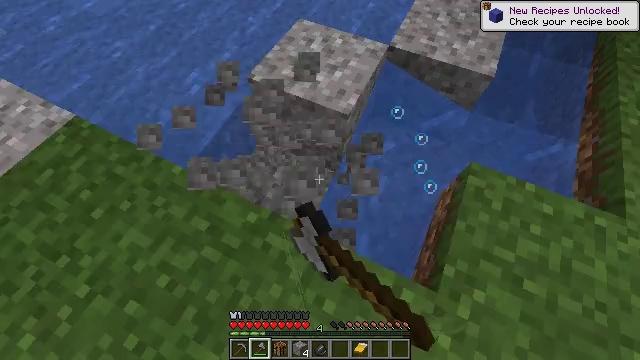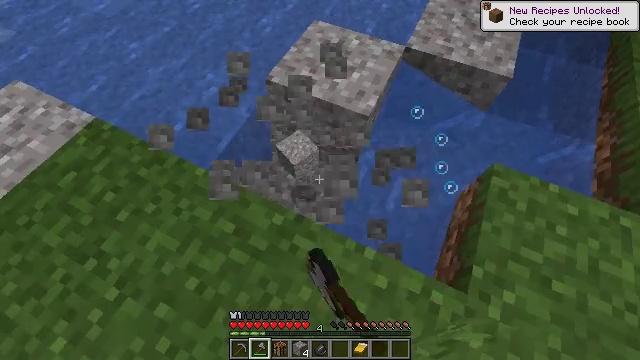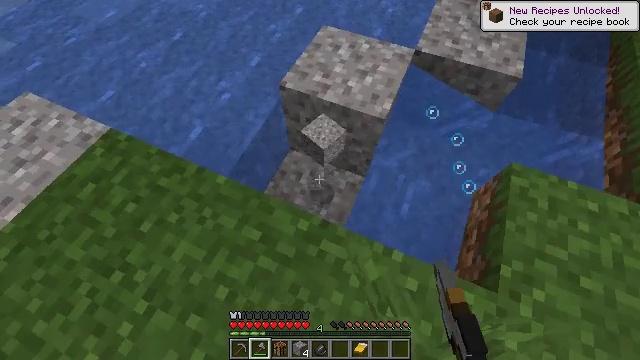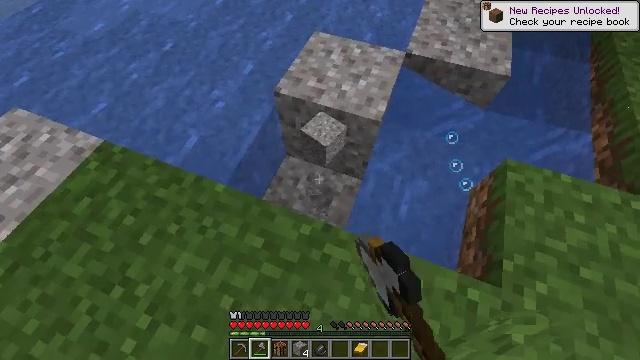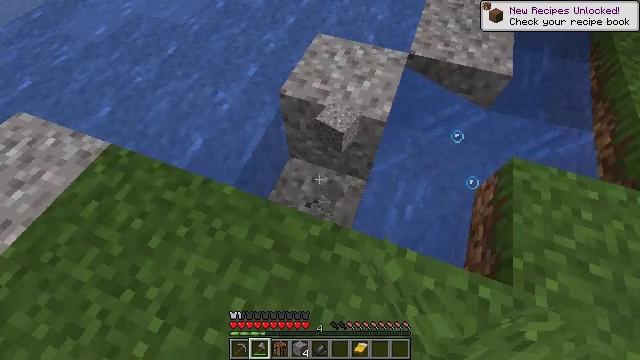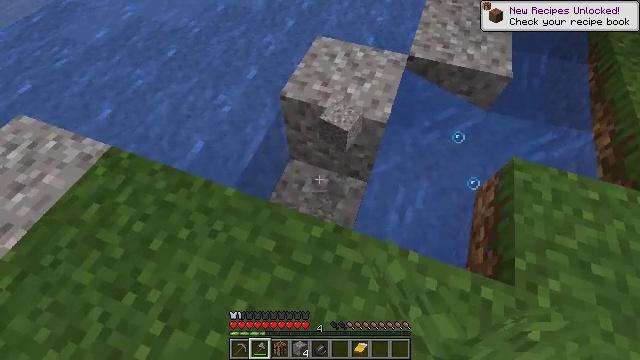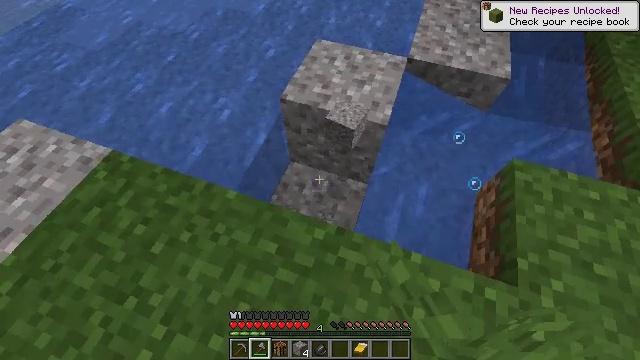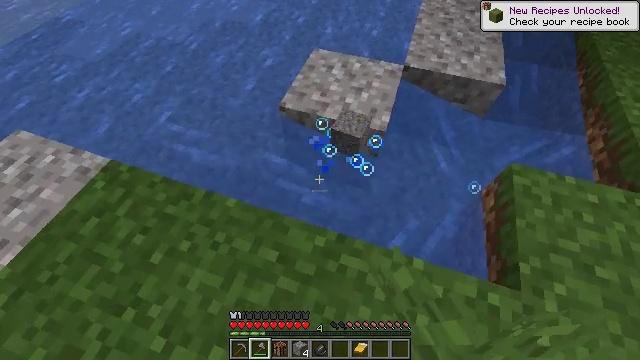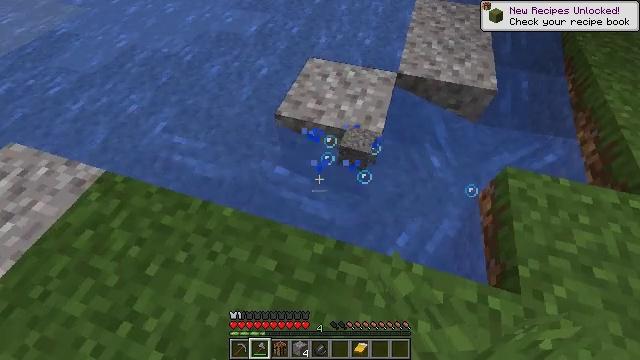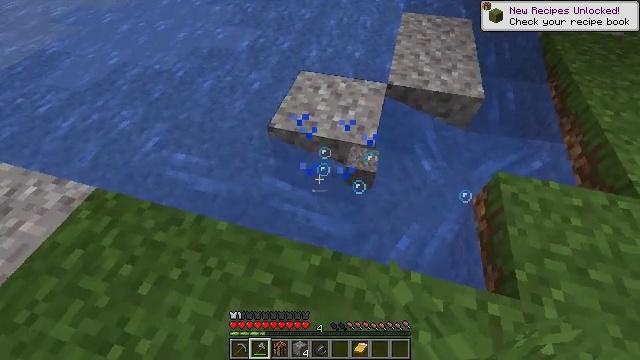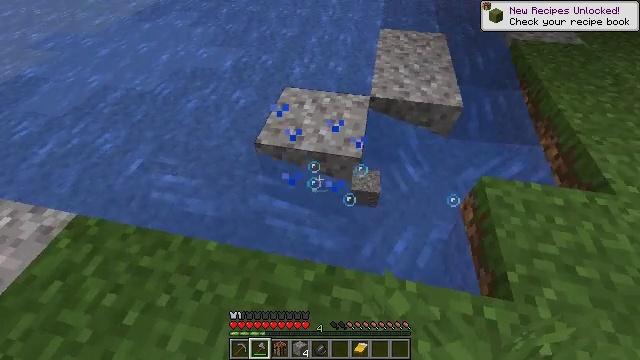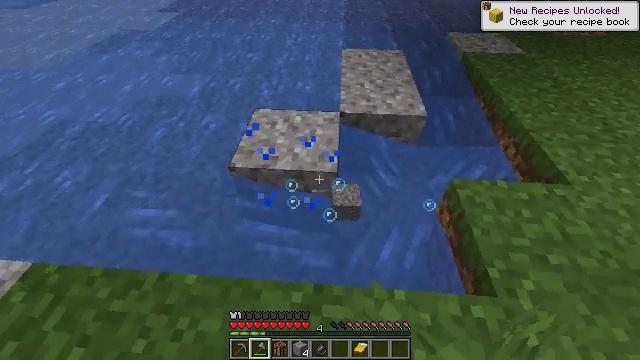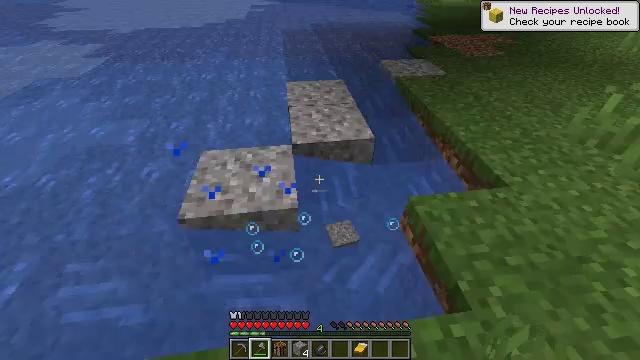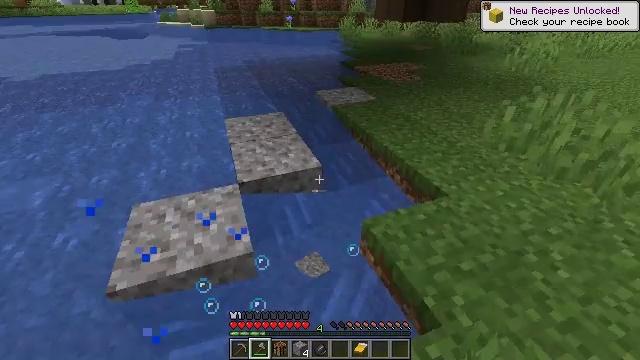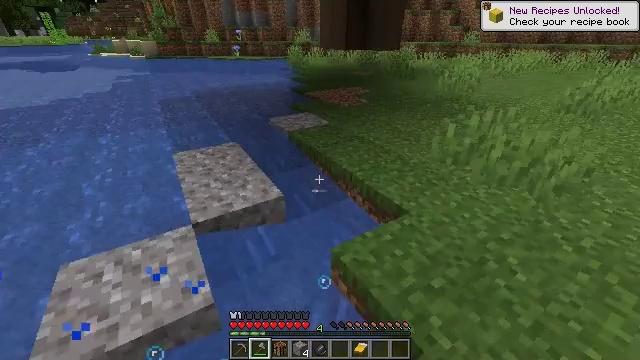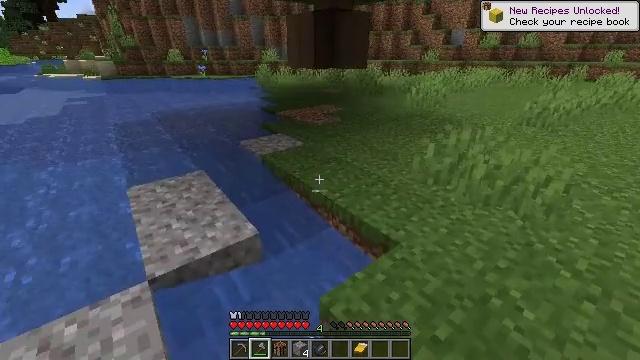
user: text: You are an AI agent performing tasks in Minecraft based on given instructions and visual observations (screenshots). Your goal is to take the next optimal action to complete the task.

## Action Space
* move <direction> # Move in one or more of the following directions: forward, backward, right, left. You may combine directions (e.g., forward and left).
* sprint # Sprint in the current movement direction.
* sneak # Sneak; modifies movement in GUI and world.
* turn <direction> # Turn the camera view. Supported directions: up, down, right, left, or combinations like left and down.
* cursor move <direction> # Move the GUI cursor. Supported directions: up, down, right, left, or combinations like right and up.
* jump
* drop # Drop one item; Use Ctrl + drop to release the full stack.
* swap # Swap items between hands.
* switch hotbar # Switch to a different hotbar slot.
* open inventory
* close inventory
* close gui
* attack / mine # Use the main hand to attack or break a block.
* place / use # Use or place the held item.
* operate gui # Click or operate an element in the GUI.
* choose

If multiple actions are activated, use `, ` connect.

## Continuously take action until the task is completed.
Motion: motion action
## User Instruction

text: Combat the sheep.
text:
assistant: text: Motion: move left, attack / mine
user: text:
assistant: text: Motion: turn right, attack / mine
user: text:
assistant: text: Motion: turn right and up, attack / mine
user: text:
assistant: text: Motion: attack / mine
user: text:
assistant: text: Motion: no_op
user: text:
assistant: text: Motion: no_op
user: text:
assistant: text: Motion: turn up
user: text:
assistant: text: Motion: turn right and up
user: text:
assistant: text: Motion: turn right and up
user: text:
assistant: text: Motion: turn right and up
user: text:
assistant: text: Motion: turn right and up
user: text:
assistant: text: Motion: move forward, turn right and up
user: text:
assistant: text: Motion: move forward, turn right and up
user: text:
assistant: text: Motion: move forward, turn right and up
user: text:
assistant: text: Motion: move forward, turn right and up
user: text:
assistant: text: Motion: move forward, turn right and up
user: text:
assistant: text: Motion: move forward, jump
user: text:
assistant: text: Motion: move forward, turn right, jump
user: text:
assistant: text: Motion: move forward, turn right, jump
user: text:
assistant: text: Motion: move forward, turn right, jump
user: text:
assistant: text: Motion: move forward, turn right
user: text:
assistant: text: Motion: move forward, turn right
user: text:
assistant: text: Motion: move forward, sprint, turn right
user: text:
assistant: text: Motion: move forward, sprint, turn right
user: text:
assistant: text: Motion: move forward, sprint
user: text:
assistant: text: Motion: move forward, sprint
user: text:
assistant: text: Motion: move forward, sprint
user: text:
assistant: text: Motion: move forward, sprint, turn right
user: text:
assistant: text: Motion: move forward, sprint, turn right and up
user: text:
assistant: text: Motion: move forward, sprint, turn right and up